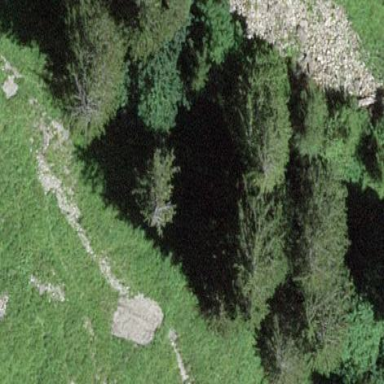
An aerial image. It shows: Forest area.